Breast ultrasound image
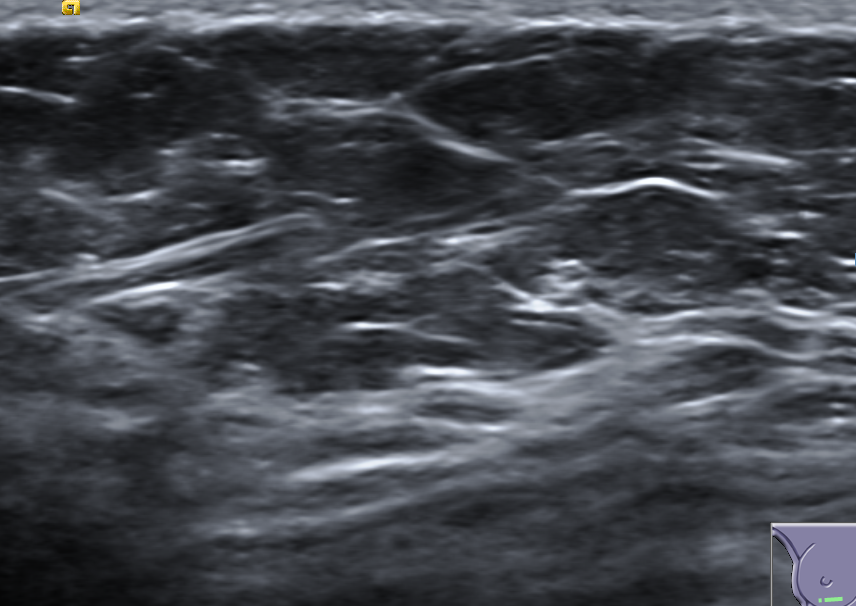
Diagnosis: normal